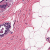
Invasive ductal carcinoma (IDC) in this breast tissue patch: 0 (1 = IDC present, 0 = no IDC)